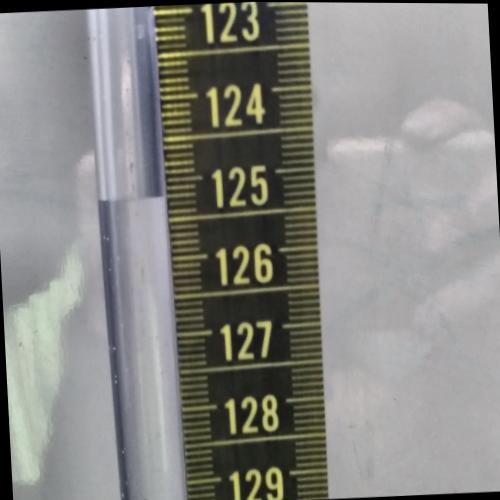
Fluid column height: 125.2 cm